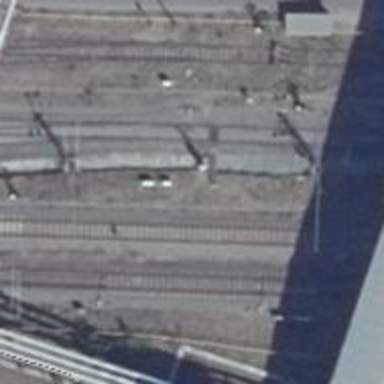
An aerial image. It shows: Rail yard with electrified contact lines for railway operations.